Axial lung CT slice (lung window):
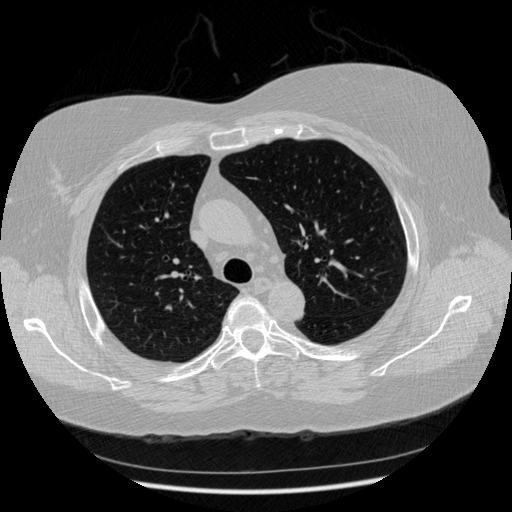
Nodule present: no